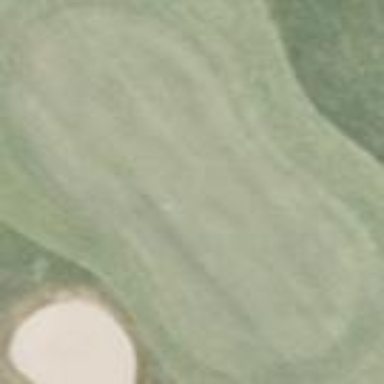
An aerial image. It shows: Golf green.